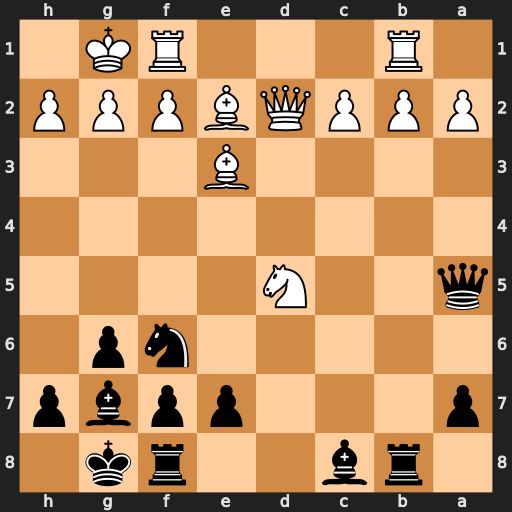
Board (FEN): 1rb2rk1/p3ppbp/5np1/q2N4/8/4B3/PPPQBPPP/1R3RK1
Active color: b
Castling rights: -
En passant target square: -
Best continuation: Qxd5 Qxd5 Nxd5